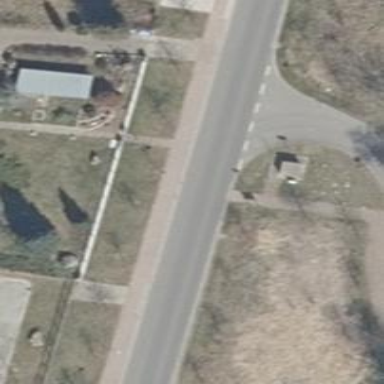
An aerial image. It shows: Secondary road with asphalt surface.